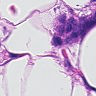
Metastatic tissue present: yes